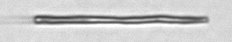
Label: fiber